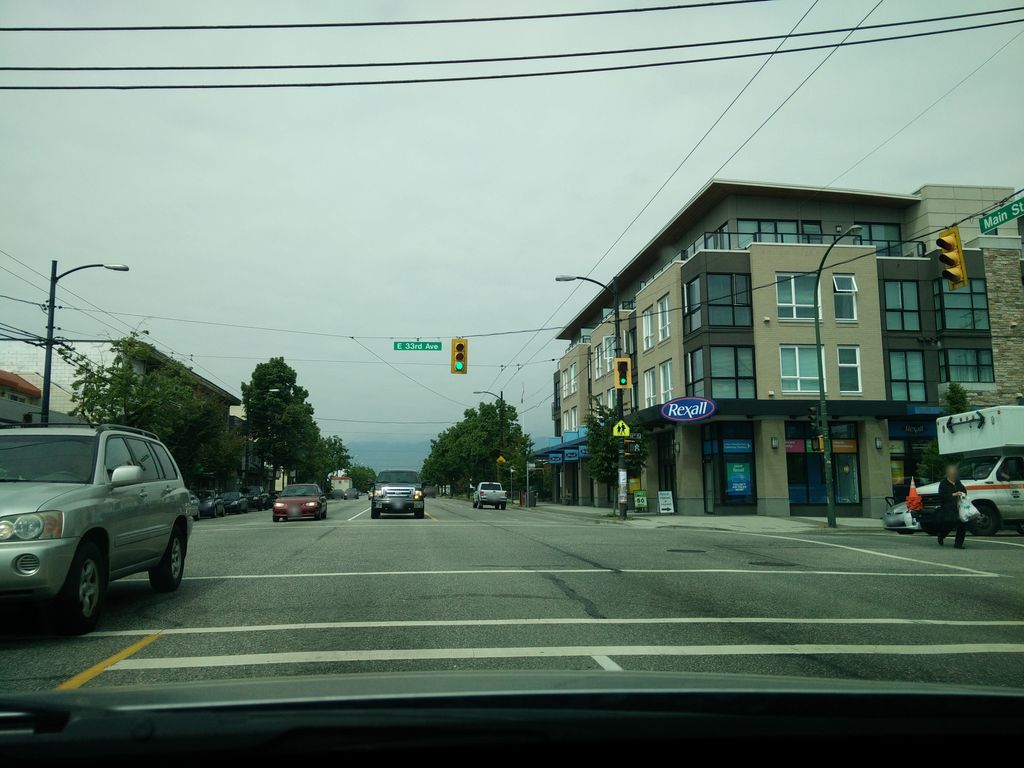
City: vancouver